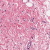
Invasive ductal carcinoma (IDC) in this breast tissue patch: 0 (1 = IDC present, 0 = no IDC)